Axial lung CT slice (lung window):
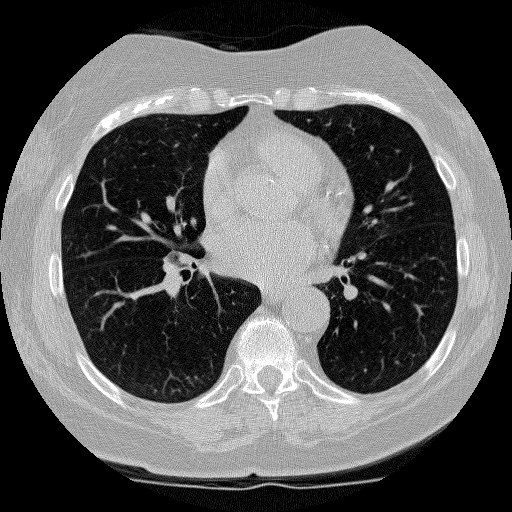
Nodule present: no